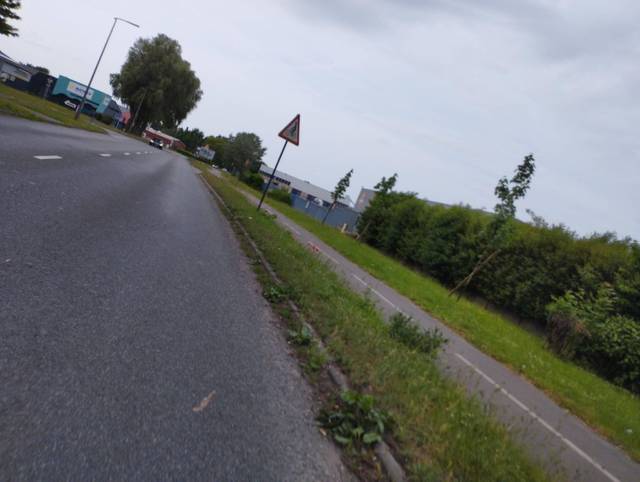
Region: France
Coordinates: 50.287, 2.81